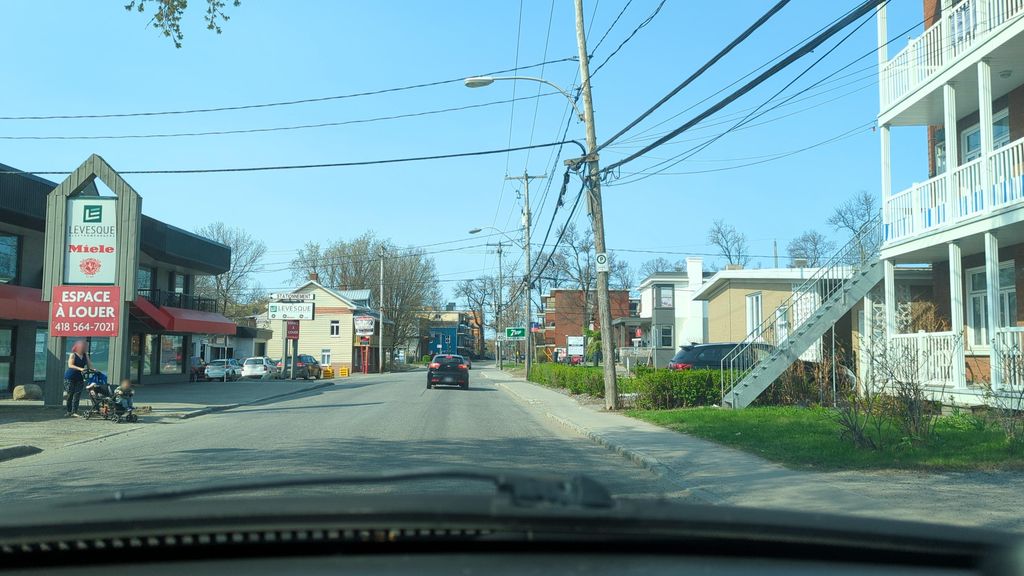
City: quebec_city